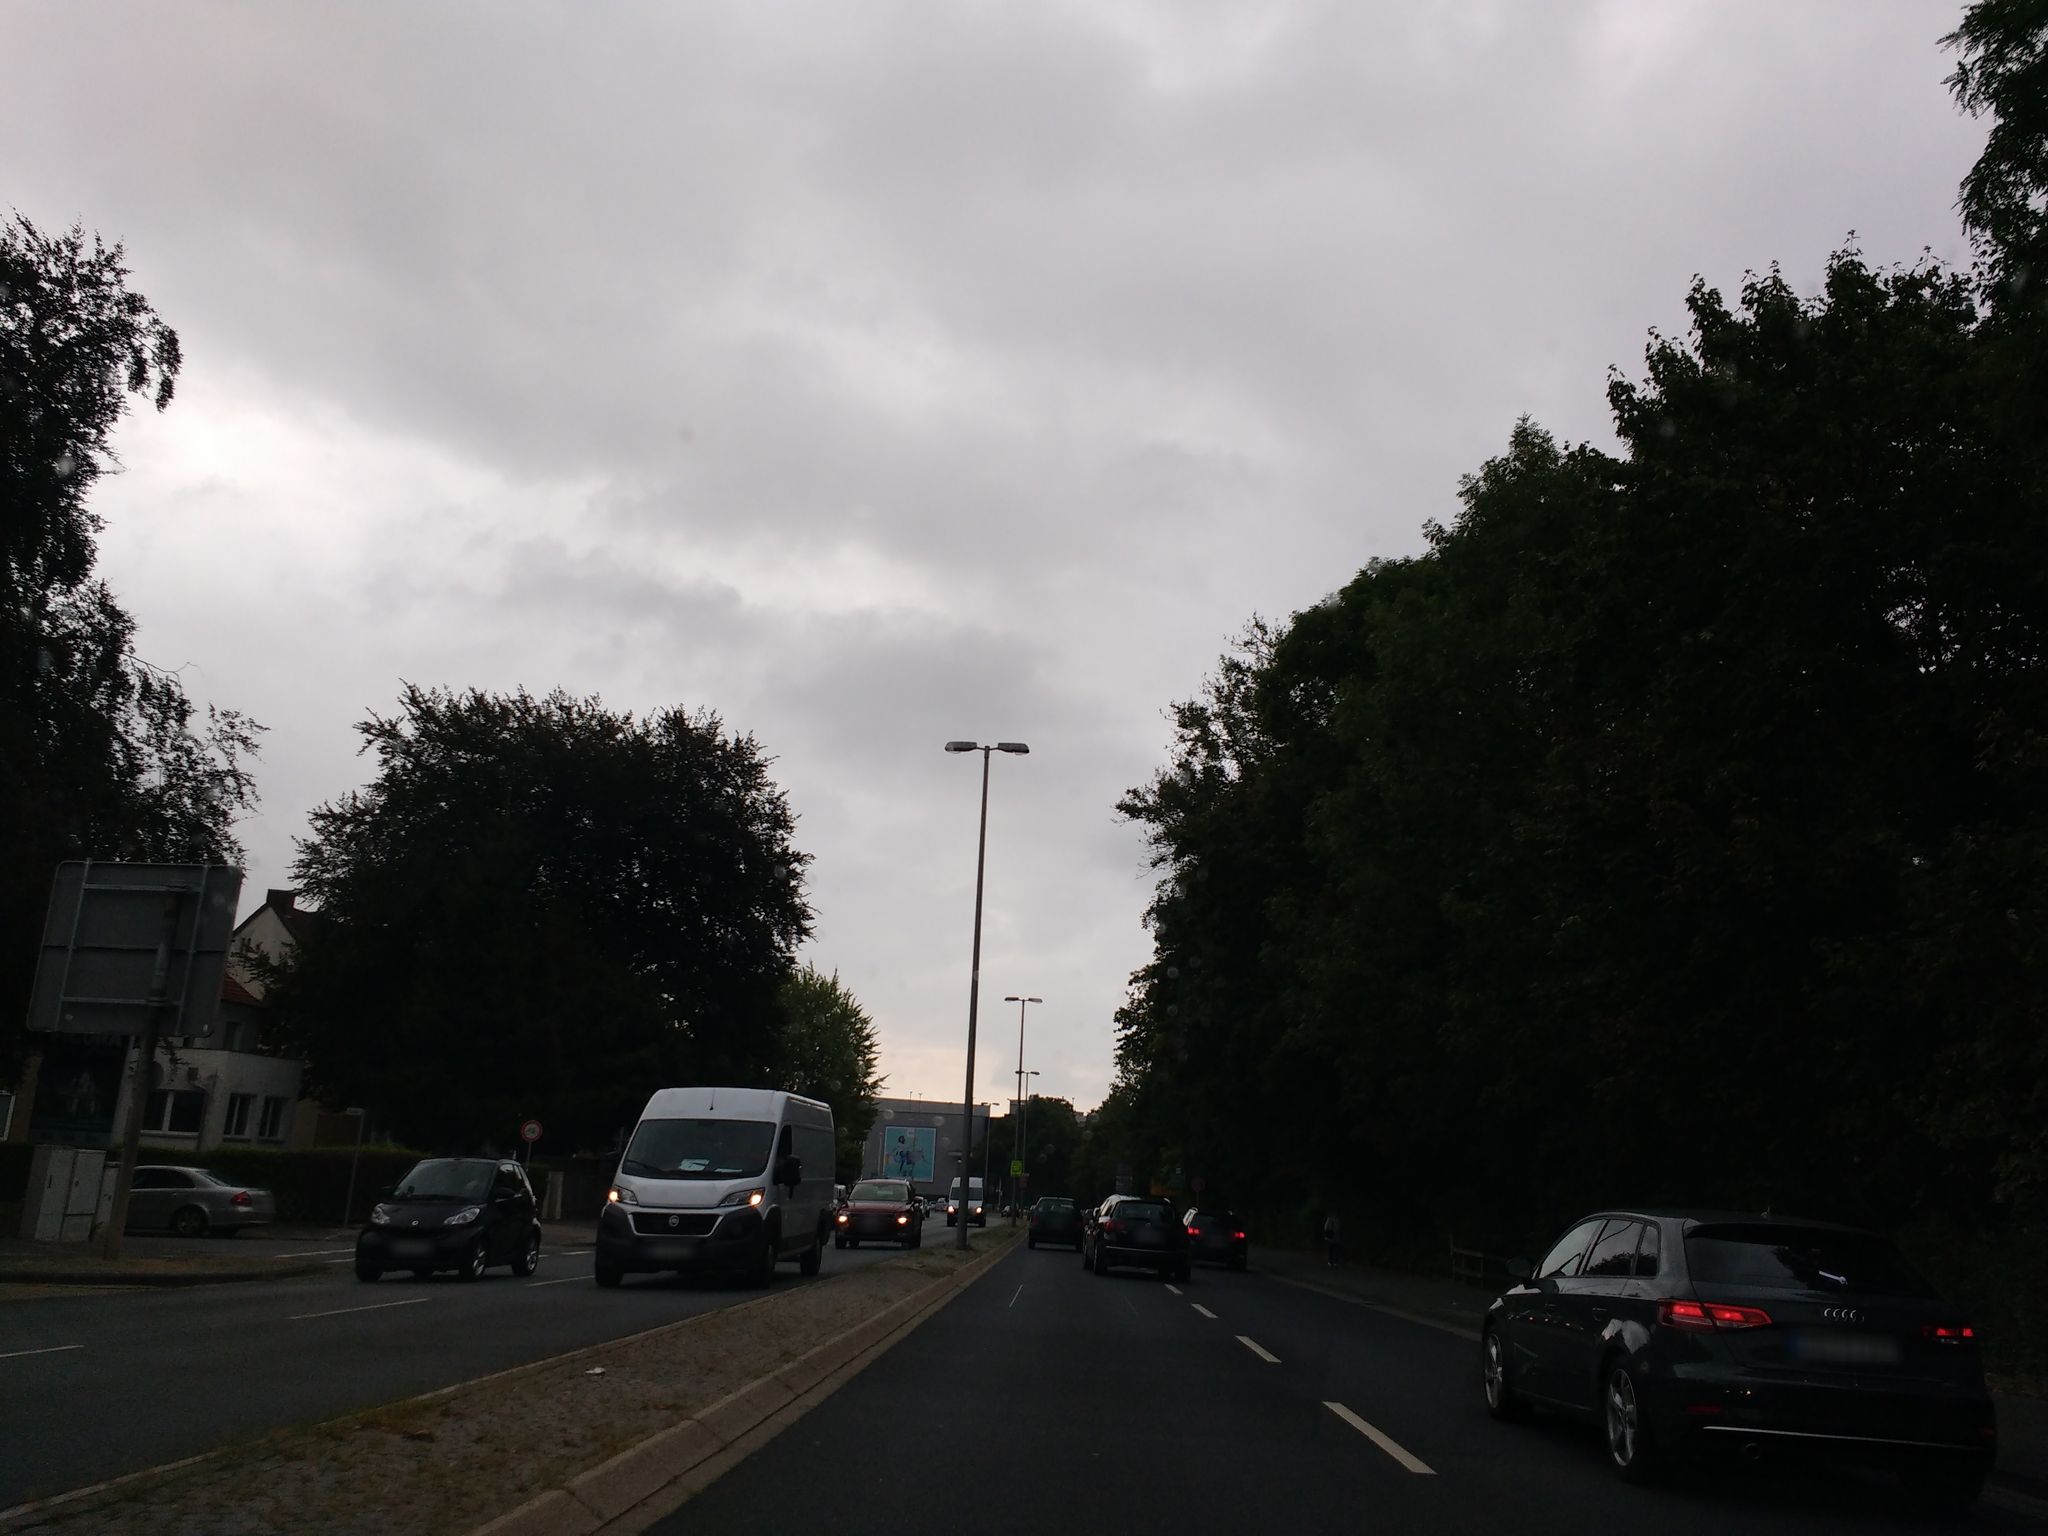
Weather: cloudy
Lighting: dusk/dawn
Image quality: good
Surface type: driving surface
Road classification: path
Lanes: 2, 4
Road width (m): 2
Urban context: urban centre
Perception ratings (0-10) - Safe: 4.63, Lively: 5, Beautiful: 8.05, Boring: 2.85, Depressing: 5.05, Wealthy: 2.86